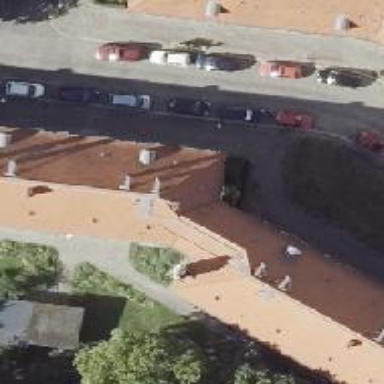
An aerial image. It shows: Gabled roof apartments building.